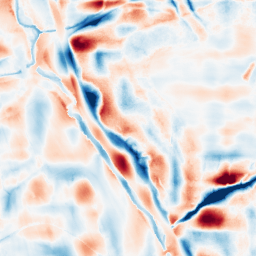
Category: wavelet
Decomposition family: wavelet_dwt
Decomposition parameters: wavelet: sym4
level: 5
Upsampling method: quintic
Upsampling parameters: scale: 2
Upsampling scale: 2